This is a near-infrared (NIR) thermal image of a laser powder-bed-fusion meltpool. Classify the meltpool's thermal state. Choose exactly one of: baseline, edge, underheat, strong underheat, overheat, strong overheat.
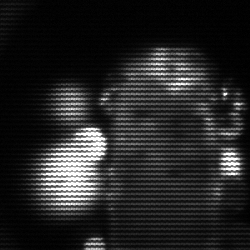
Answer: strong underheat